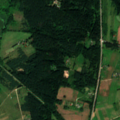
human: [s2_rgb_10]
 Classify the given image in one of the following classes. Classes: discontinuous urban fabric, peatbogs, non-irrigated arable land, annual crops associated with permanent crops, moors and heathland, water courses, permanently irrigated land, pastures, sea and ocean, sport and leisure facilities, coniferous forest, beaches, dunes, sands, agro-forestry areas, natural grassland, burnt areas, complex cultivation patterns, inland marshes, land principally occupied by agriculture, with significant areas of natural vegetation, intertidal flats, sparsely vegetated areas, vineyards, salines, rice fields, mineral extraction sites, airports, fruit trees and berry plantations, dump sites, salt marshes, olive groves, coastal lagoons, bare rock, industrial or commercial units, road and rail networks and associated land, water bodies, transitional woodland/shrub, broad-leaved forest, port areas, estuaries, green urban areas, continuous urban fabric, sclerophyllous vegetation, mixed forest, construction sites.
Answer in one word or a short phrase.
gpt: non-irrigated arable land, complex cultivation patterns, land principally occupied by agriculture, with significant areas of natural vegetation, broad-leaved forest, mixed forest, water bodies